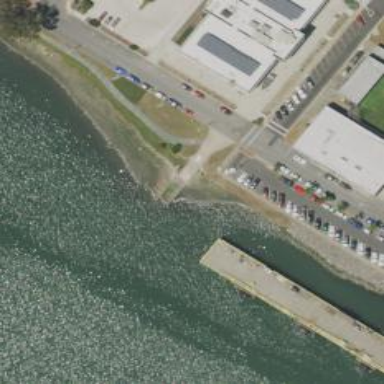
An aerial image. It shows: Slipway for leisure land vehicles on service road.